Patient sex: F
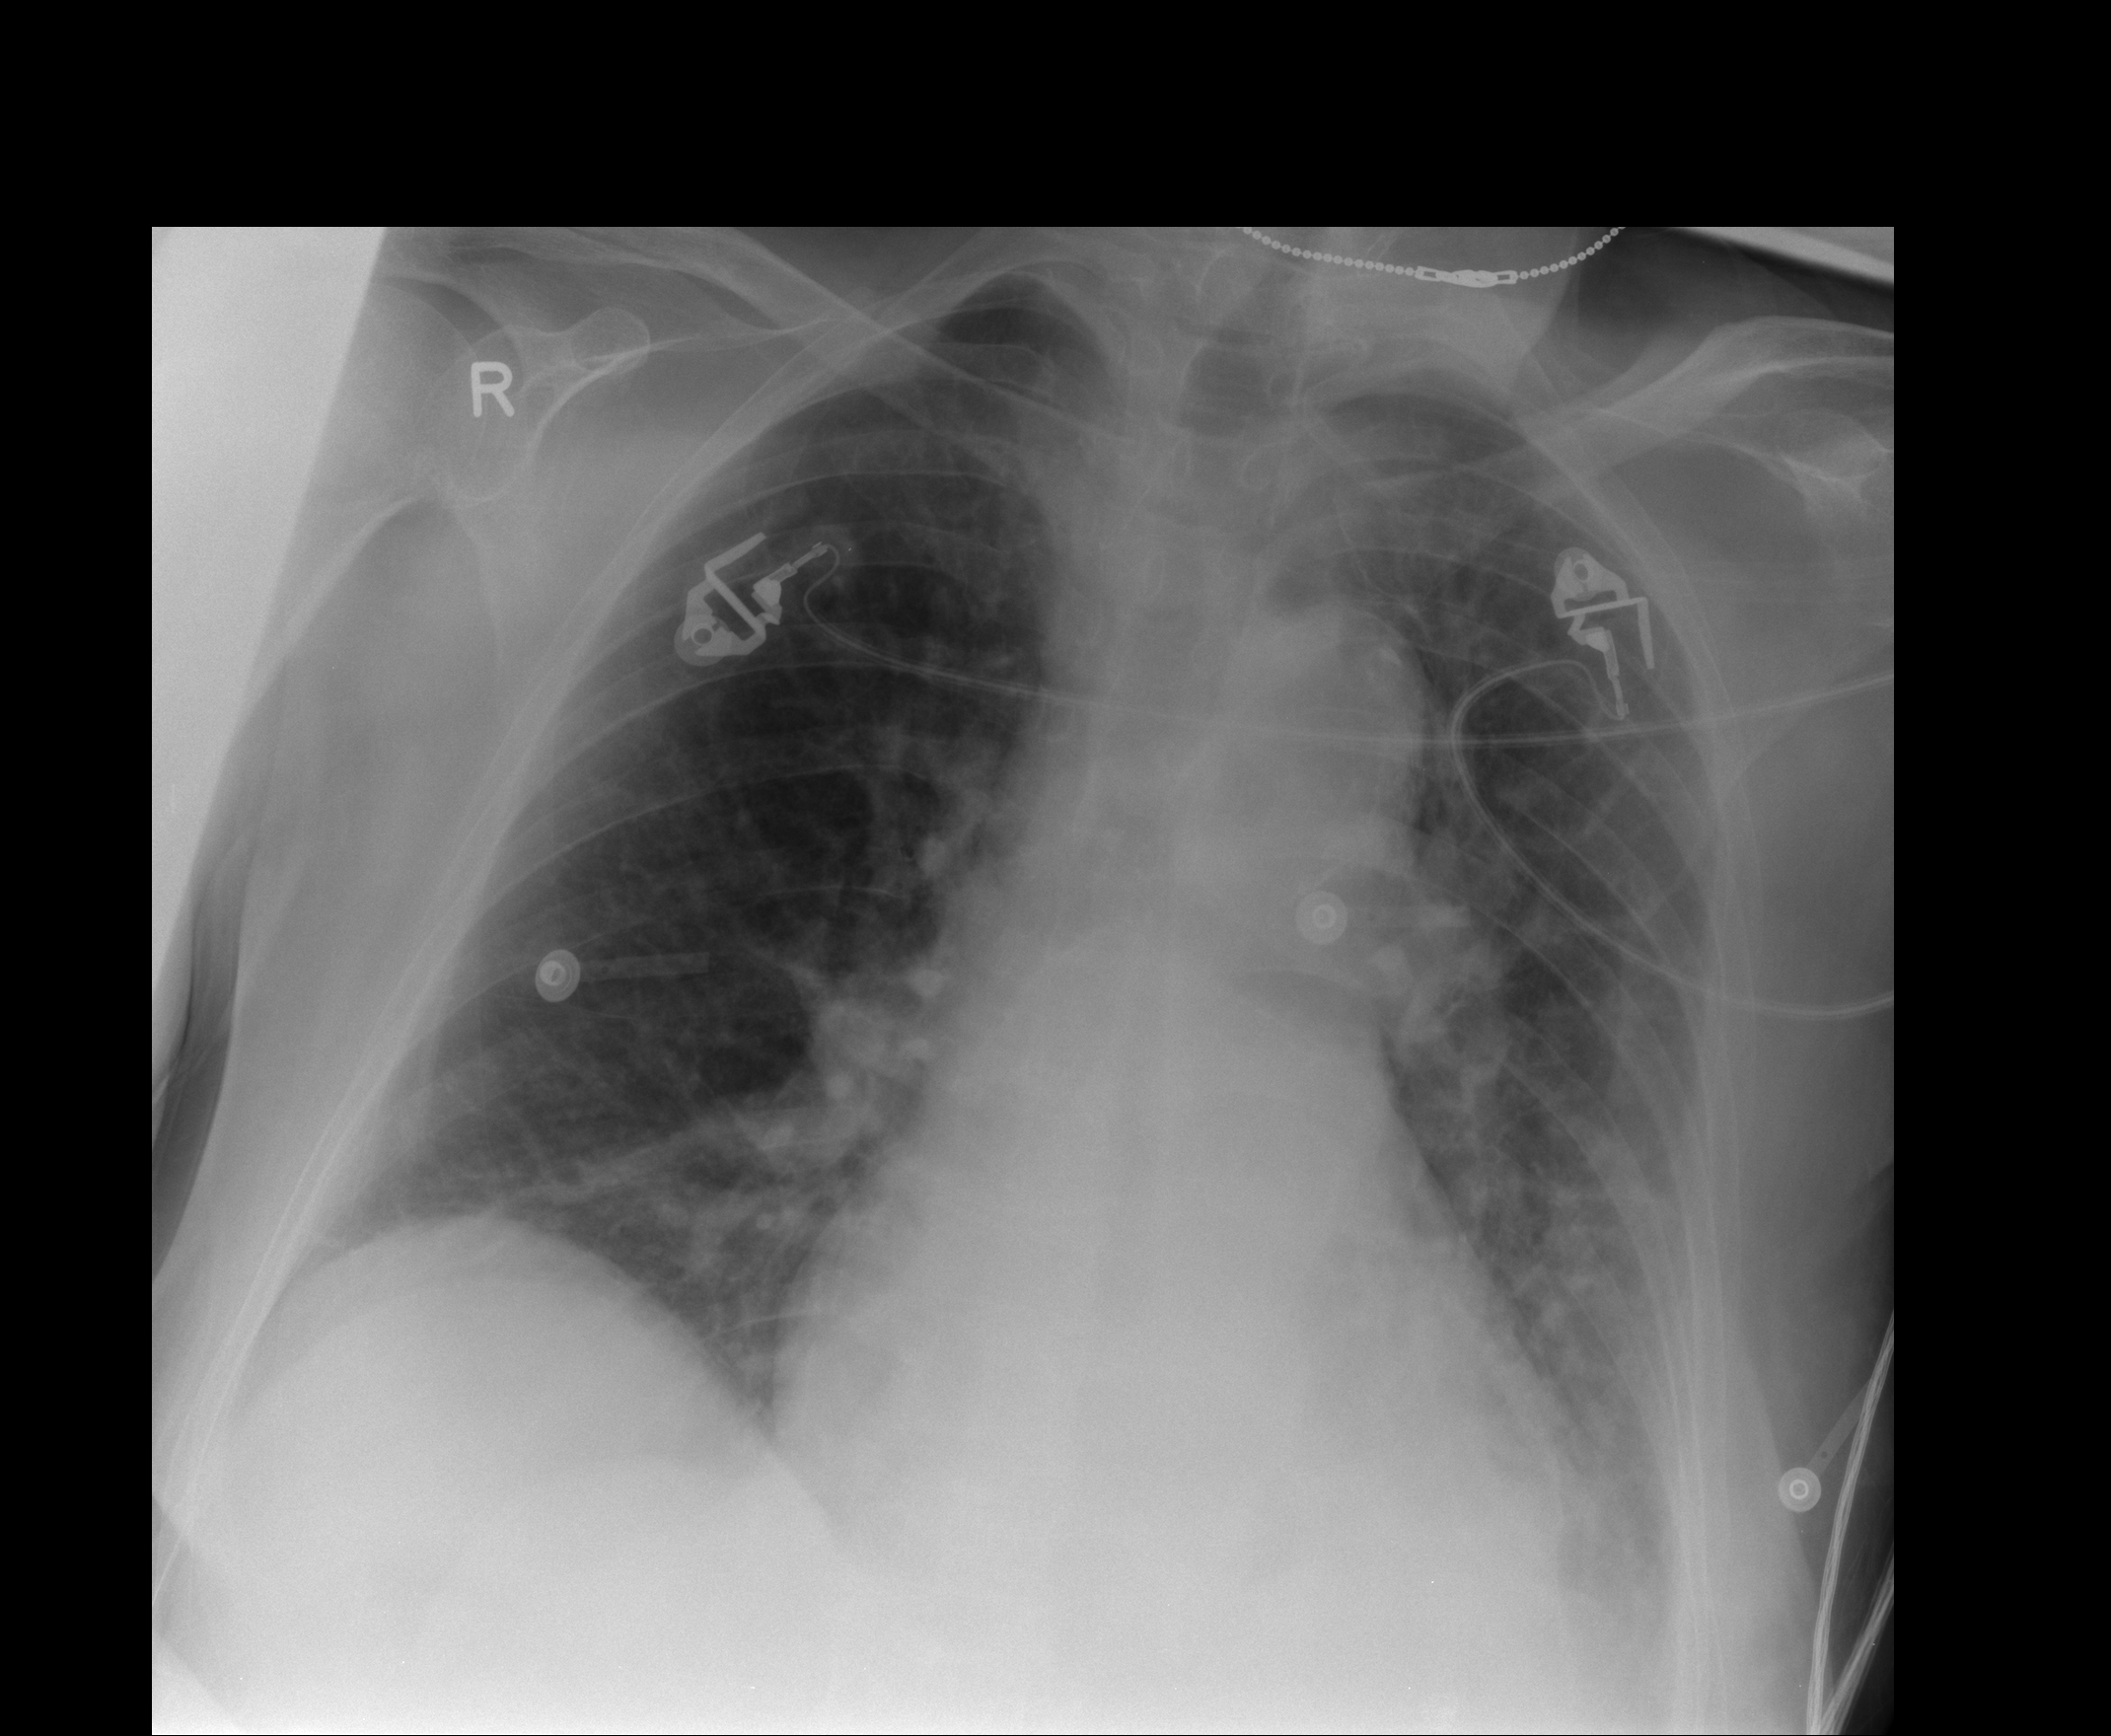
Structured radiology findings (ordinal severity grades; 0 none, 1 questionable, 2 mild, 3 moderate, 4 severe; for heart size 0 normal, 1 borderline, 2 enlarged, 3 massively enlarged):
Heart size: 0
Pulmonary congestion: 2
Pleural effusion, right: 0
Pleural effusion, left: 2
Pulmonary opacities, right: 0
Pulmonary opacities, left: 2
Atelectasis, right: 2
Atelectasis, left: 2